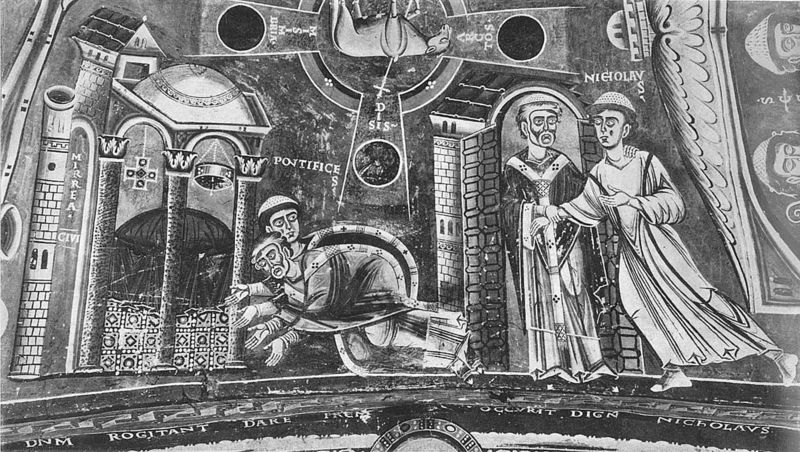
Titel: Capella di Sant´Elrado in Novalesa
Standort: Novalesa, Cappella di Sant´Eldrado (EU - I)
Schlagwörter: männer, säulen, schwarzweiß, engelsflügel